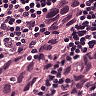
Metastatic tissue present: yes